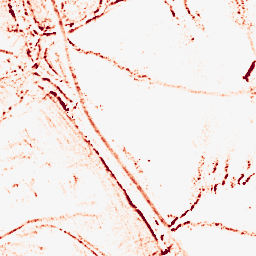
Category: morphological
Decomposition family: morphological_square
Decomposition parameters: operation: opening
size: 5
Upsampling method: linear_exact
Upsampling parameters: scale: 2
Upsampling scale: 2